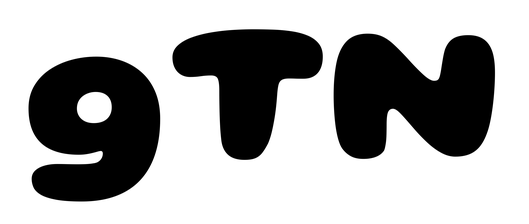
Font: Gluten_ExtraBold